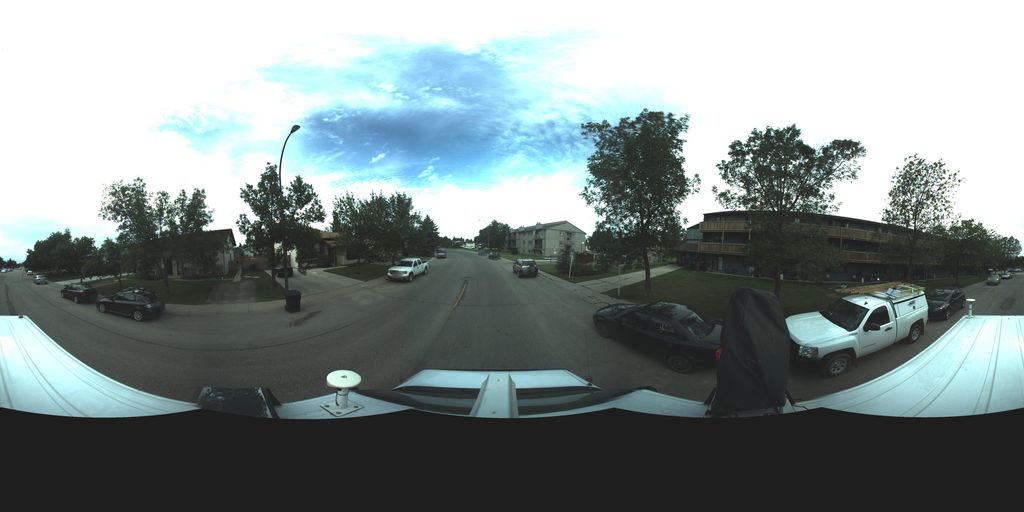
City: saskatoon